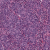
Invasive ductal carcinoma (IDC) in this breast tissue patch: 1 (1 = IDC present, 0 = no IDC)